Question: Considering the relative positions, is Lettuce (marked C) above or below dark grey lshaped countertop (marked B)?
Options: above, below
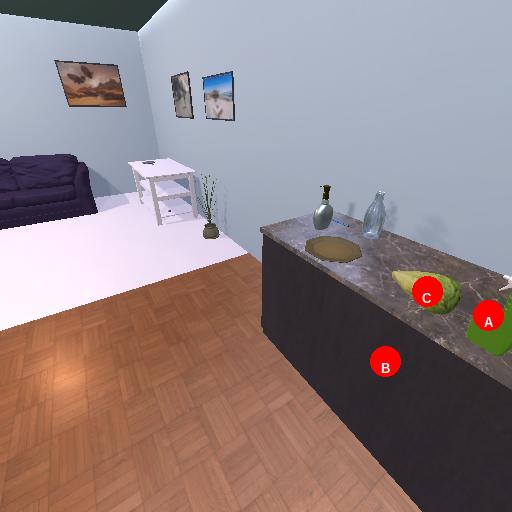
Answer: above